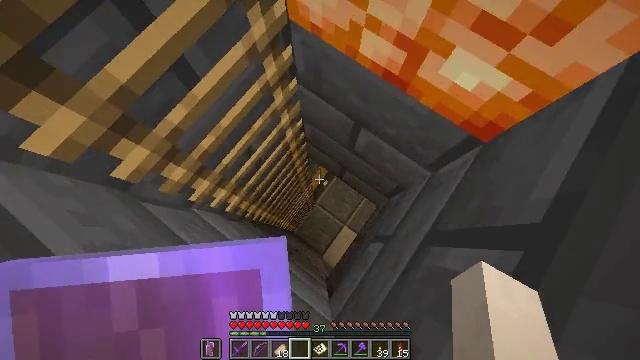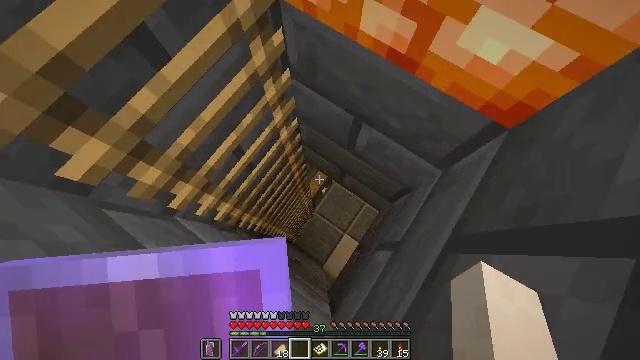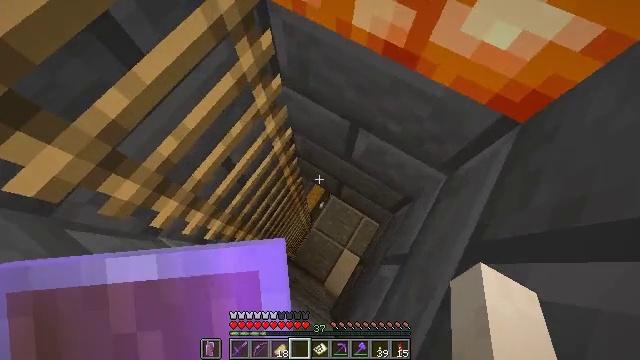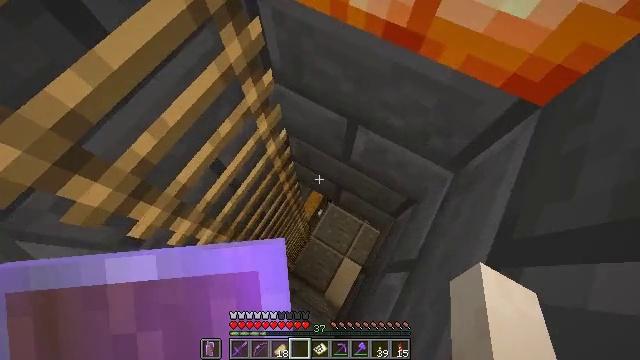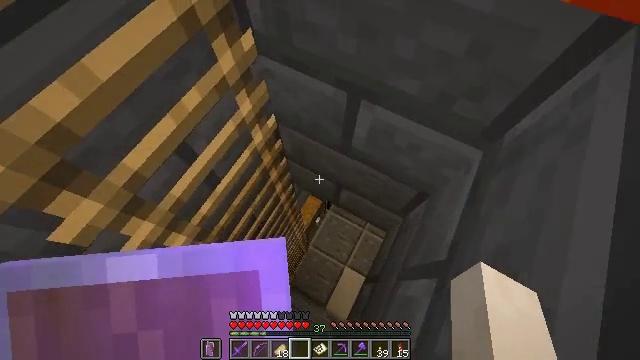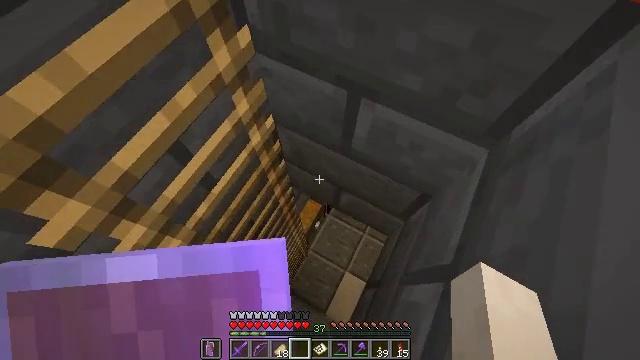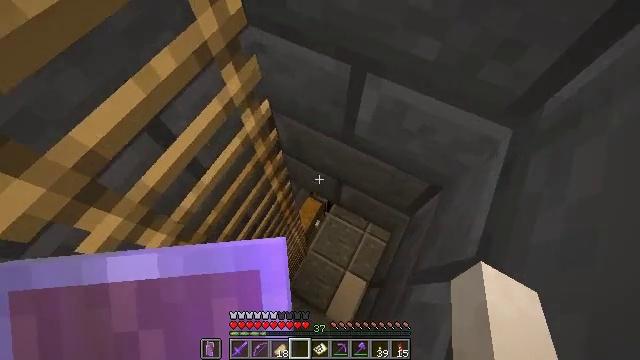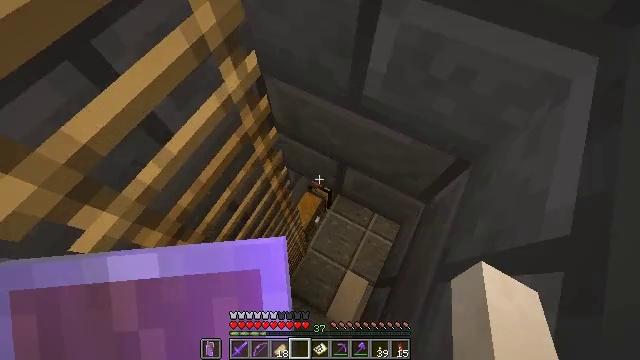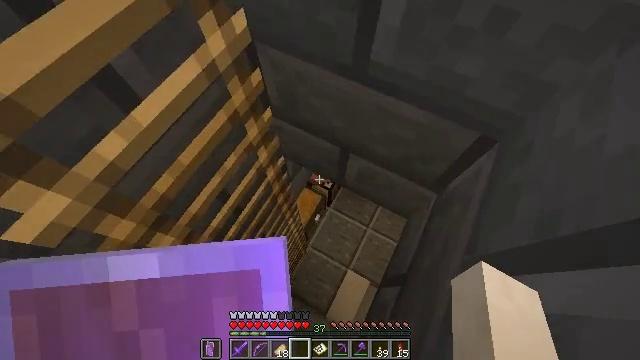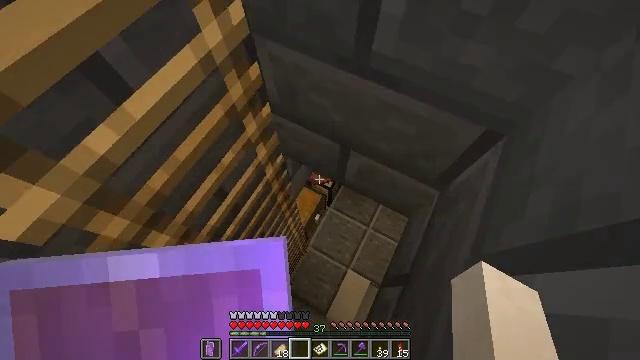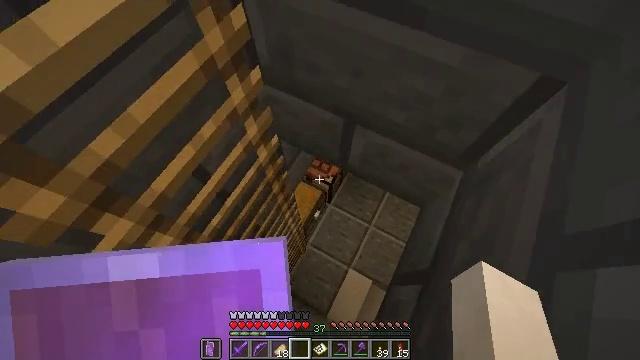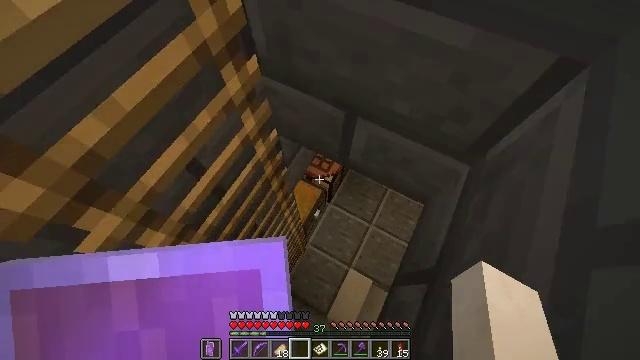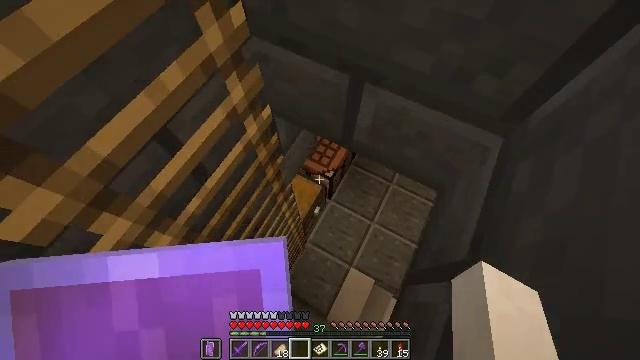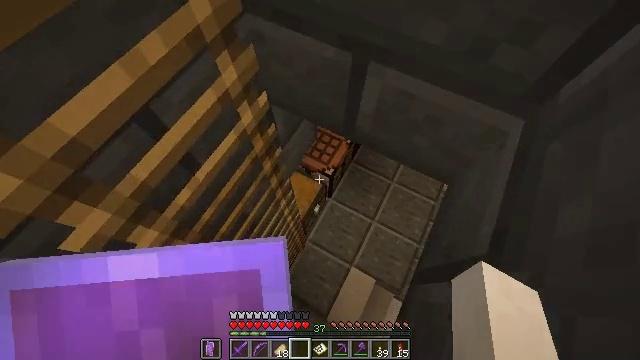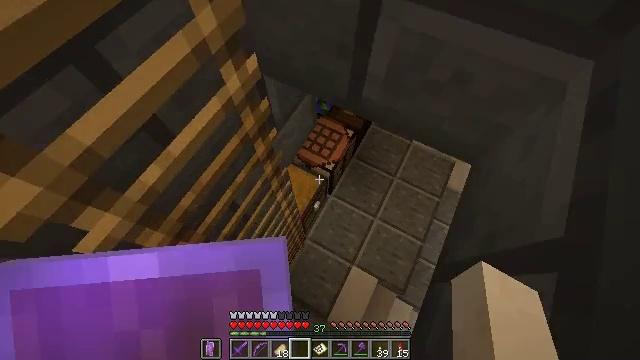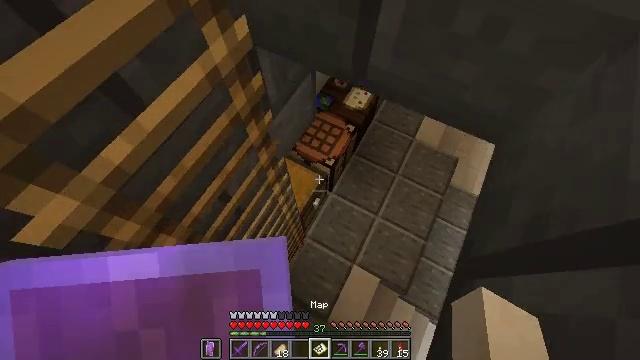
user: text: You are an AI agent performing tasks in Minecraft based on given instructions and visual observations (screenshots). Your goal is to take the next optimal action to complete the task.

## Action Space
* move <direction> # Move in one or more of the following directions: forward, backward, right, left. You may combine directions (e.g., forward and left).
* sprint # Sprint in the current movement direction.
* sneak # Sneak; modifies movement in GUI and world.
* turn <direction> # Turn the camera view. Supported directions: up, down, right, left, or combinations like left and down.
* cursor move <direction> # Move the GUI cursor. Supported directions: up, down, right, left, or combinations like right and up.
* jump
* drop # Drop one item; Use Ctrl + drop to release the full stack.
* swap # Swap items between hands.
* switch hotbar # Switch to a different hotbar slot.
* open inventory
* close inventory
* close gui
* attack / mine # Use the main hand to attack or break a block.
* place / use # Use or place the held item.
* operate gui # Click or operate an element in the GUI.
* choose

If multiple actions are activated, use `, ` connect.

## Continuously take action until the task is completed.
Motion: motion action
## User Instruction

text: Use paper to craft a filled map.
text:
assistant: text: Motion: turn right and up
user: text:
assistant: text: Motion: turn right and up
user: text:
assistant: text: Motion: turn right and up
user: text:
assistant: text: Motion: turn right and up
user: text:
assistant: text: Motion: turn up
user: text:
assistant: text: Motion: no_op
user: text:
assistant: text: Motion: no_op
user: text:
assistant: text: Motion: no_op
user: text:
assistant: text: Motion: no_op
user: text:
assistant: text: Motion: no_op
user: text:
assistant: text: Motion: no_op
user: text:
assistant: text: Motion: no_op
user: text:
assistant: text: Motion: no_op
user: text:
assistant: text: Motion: no_op
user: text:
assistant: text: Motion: no_op
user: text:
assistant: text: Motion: no_op
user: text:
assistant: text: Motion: no_op
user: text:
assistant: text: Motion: no_op
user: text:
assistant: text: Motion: no_op
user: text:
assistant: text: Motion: no_op
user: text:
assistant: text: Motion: turn up
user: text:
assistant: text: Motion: turn up
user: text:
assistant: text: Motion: turn up
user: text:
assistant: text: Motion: turn up
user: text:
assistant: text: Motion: turn up
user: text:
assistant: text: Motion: move right, turn right and up
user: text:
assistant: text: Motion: move right, turn right and up
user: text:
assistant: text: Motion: move forward and move right, turn right and up
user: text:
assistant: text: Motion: move forward and move right, turn right and up
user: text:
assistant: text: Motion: move forward and move right